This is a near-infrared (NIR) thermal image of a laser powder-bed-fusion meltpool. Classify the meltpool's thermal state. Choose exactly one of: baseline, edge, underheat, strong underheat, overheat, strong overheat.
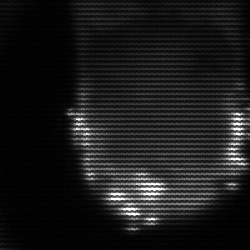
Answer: strong underheat